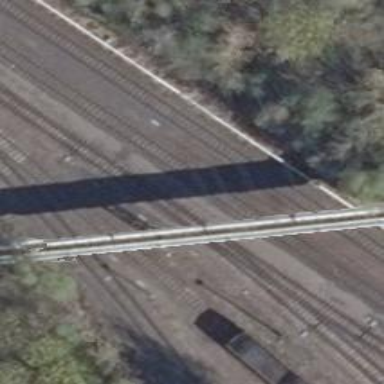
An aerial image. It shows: Railway switch.